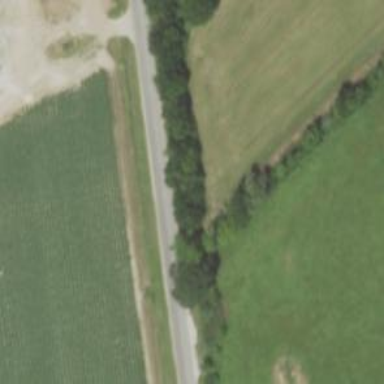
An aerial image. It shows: Secondary road.